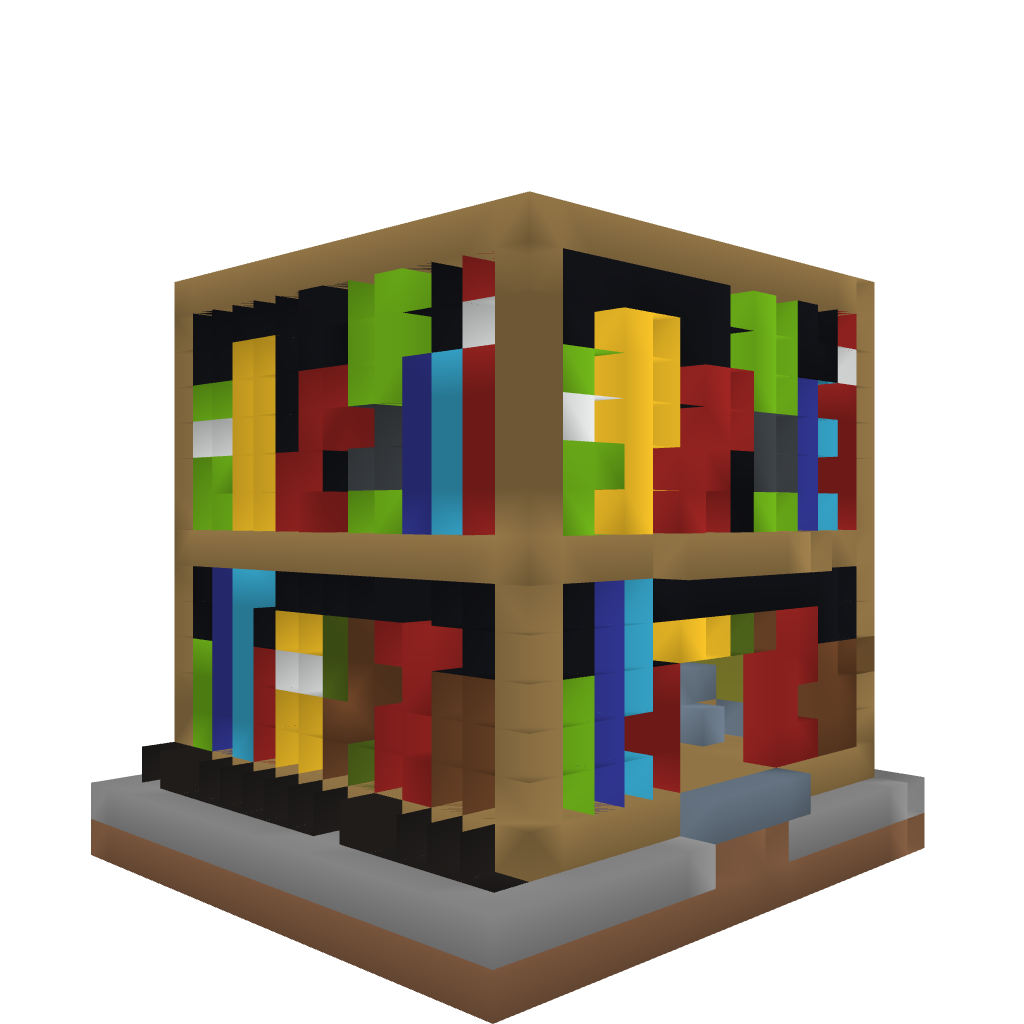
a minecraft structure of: Enchantment library